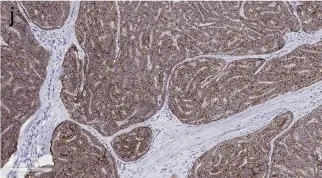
Beta-catenin staining is intact at the cell membrane and there is no nuclear translocation (j). Positivity for E-cadherin is retained at the cell borders.
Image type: pathology (immunostaining)